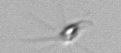
Label: Calciopappus